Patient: sex M, age 66
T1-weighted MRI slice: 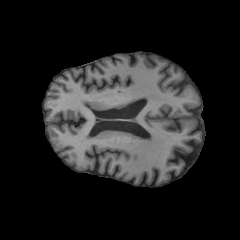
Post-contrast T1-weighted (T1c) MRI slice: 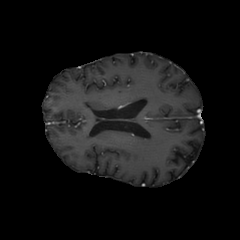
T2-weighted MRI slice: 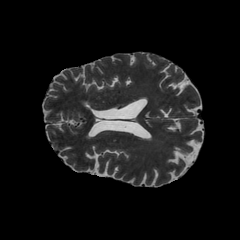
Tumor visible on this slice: no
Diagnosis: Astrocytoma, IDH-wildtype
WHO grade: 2